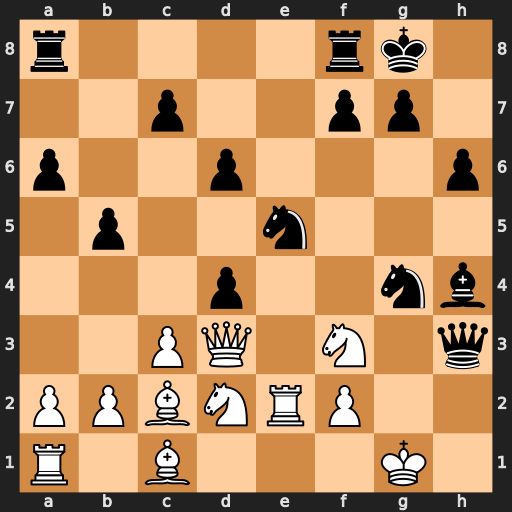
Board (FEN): r4rk1/2p2pp1/p2p3p/1p2n3/3p2nb/2PQ1N1q/PPBNRP2/R1B3K1
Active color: w
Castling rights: -
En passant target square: -
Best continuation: Qh7#